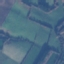
Land use / land cover class: Pasture